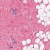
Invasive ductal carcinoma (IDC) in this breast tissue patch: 0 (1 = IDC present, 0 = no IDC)